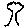
Label: tree